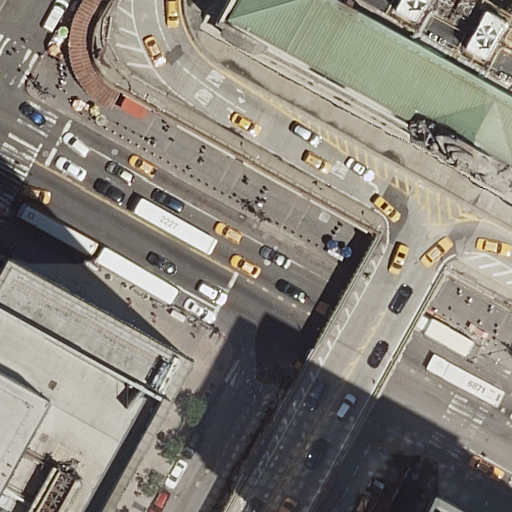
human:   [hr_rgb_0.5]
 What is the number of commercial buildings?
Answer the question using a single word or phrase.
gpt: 2

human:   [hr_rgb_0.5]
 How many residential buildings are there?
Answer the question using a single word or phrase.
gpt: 2

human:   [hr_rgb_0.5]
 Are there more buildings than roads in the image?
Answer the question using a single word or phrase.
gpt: no

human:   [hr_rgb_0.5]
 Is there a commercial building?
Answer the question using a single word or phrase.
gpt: yes

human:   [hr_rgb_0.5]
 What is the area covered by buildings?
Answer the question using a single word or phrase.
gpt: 6932m2

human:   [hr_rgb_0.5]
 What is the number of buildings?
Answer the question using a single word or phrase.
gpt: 6

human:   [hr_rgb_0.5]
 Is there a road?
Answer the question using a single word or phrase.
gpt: yes

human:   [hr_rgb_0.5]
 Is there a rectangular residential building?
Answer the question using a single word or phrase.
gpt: yes

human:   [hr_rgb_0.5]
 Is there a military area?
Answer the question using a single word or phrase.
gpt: no

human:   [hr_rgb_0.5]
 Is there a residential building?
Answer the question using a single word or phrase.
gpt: yes

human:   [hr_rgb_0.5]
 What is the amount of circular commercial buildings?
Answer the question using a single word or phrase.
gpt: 0

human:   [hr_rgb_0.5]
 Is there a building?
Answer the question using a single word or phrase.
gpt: yes

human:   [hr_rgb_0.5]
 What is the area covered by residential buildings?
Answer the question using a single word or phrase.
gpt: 625m2

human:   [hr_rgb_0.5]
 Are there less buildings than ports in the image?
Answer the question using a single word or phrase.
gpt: no

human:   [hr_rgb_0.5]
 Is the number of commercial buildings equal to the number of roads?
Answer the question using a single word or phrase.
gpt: no

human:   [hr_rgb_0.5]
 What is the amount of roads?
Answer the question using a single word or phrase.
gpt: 13

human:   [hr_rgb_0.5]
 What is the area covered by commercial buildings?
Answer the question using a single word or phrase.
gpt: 6200m2

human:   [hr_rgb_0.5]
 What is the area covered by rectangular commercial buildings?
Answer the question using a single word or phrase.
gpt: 6m2

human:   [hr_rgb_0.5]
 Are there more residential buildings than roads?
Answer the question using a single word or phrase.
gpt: no

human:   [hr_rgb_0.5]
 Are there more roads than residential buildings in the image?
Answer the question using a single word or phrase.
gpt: yes

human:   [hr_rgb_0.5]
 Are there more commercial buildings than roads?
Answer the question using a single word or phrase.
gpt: no

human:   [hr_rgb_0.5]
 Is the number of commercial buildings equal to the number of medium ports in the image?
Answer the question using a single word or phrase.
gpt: no

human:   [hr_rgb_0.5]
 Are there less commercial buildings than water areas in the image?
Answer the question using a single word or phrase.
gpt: no

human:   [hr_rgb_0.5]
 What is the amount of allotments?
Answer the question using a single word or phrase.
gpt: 0

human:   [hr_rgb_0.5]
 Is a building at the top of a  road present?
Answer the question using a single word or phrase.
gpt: yes

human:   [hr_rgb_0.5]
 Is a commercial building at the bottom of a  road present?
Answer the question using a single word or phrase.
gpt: yes

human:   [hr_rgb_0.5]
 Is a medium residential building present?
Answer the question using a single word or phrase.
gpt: yes

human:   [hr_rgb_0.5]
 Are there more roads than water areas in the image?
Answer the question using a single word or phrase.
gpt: yes

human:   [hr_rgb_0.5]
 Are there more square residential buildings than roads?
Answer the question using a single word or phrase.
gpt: no

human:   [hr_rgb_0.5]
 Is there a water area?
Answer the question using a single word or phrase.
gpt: no

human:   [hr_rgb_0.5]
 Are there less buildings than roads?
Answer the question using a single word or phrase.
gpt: yes

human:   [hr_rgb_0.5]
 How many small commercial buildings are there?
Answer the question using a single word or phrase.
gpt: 1

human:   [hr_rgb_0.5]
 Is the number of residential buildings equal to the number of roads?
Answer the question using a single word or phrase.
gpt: no

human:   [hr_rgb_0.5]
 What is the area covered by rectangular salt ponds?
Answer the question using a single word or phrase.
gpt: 0m2

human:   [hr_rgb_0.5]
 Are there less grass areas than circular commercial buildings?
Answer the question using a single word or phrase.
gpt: no

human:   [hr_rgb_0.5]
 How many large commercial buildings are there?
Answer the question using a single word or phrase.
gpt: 1

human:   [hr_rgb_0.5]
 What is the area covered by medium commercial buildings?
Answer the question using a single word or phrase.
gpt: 0m2

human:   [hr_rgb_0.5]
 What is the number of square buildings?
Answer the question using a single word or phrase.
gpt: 0

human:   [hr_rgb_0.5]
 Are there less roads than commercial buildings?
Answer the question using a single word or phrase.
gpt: no

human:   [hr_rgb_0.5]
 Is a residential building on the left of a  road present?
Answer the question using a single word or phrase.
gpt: yes

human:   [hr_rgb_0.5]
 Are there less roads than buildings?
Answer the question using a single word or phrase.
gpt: no

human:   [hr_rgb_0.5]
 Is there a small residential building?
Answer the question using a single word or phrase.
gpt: no

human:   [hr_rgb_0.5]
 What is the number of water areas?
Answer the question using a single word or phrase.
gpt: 0

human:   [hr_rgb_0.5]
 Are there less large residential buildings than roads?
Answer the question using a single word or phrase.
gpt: yes

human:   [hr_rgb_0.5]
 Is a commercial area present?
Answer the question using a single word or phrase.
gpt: no

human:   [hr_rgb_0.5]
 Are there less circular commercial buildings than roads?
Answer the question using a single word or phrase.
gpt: yes

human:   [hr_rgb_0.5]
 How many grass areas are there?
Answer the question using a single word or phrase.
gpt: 0

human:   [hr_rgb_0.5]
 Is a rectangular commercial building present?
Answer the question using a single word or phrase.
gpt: yes

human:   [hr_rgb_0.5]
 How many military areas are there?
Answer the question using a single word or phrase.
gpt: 0

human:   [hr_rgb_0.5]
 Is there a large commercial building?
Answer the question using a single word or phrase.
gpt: yes

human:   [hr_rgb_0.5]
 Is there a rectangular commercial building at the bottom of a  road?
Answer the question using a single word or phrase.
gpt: yes

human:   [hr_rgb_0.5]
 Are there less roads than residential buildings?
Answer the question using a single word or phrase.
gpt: no

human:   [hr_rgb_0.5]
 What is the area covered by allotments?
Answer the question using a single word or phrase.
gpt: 0m2

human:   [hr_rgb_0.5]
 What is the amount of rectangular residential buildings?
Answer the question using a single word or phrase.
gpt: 1

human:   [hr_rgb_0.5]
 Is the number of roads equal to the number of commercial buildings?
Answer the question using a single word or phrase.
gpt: no

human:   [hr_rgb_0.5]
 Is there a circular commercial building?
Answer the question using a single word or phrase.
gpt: no

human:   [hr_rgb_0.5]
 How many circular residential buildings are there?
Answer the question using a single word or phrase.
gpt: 0

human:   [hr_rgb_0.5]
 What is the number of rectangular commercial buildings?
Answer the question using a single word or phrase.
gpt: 1

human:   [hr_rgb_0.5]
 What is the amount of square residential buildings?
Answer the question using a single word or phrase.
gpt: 0

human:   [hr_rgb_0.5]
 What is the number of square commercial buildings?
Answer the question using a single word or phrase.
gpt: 0

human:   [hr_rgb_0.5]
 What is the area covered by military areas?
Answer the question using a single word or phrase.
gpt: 0m2

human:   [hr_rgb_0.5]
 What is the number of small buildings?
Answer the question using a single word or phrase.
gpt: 3

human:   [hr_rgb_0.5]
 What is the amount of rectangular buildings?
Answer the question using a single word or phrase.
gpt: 3

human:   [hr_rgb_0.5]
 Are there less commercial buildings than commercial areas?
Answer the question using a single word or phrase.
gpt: no